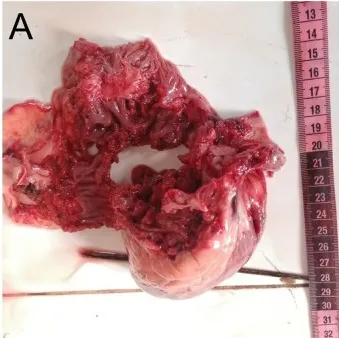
A, Pulverized heart.
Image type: medical_photograph (other_medical_photograph)